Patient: sex M, age 36
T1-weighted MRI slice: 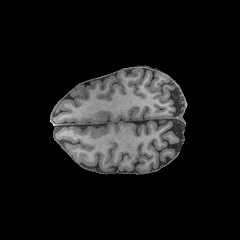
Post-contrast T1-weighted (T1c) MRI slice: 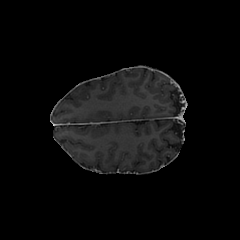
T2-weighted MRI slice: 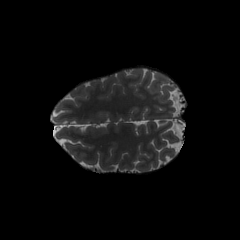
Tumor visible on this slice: no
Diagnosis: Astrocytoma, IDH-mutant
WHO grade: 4